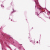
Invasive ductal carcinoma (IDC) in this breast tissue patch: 0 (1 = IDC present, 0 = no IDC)